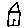
Label: house